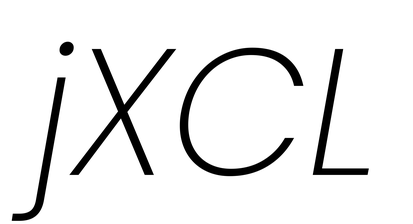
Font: Poppins-ExtraLightItalic